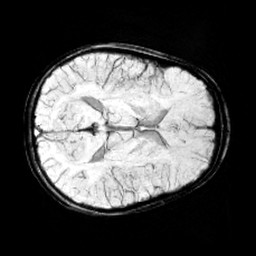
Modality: minIP
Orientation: axial
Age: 9
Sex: male
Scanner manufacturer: siemens
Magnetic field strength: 3 T
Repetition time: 0.027 s
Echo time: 0.02 s